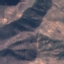
Land use / land cover class: HerbaceousVegetation